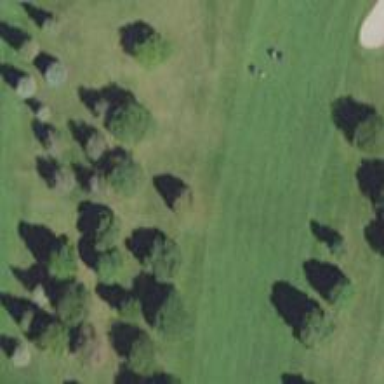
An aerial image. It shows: Golf hole.